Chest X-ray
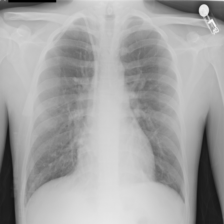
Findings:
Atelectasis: negative
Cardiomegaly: negative
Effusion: positive
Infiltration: negative
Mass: negative
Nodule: negative
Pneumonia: negative
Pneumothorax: negative
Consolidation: negative
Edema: negative
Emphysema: negative
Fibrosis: negative
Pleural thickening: negative
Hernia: negative